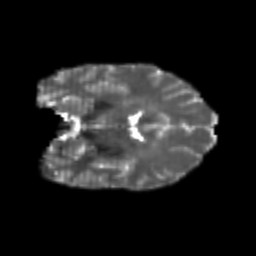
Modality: T2w
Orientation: coronal
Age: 22
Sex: female
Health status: healthy
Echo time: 0.074 s